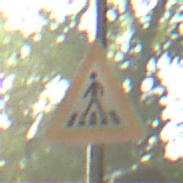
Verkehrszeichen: FussgaengerueberwegRechts
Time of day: SunriseSunset
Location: Outdoor (Suburban)
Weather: Clear
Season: NotSpecified
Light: Natural